Question: The picture describes a maze problem, where green is the starting position and red is the end point. Find the length of the shortest path.
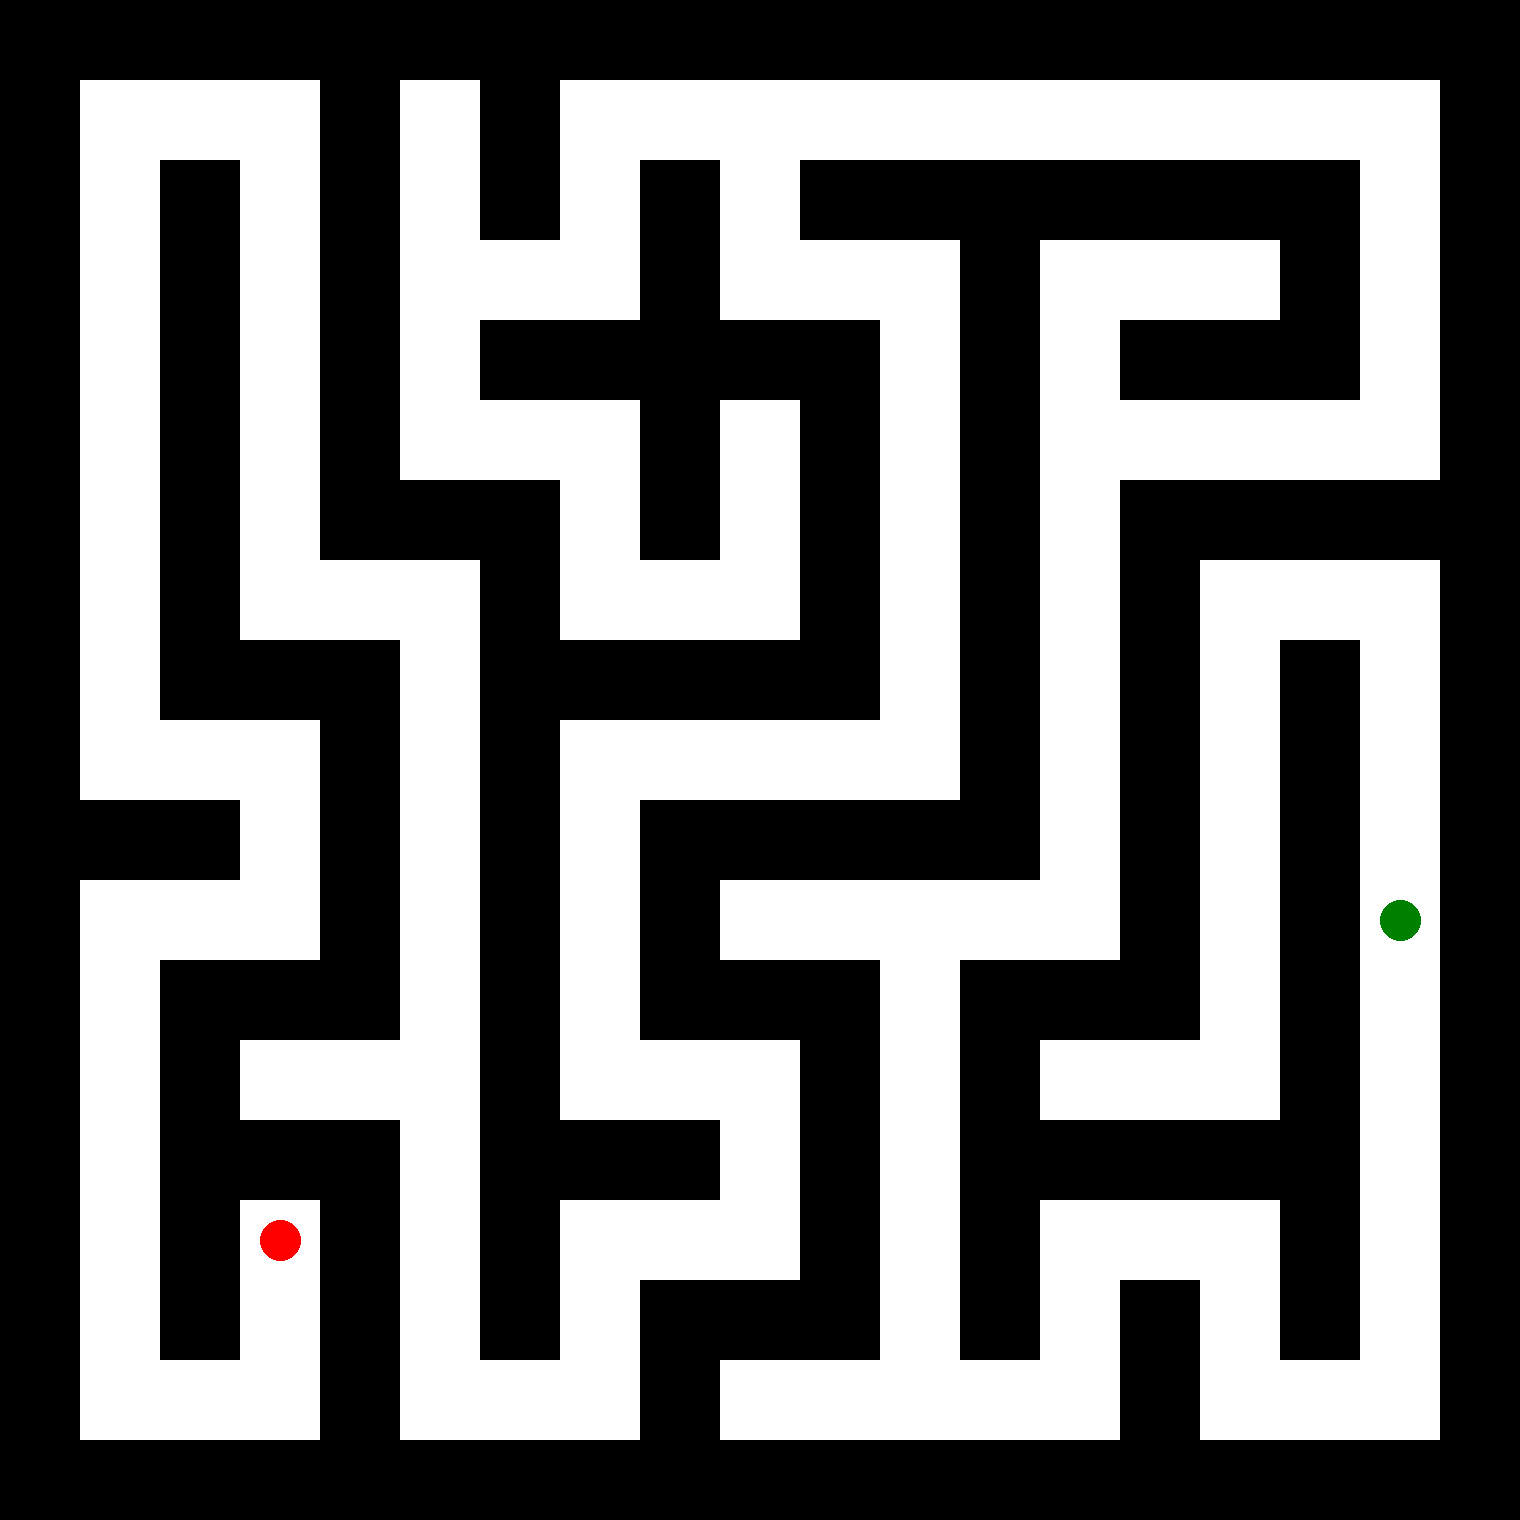
Answer: 118